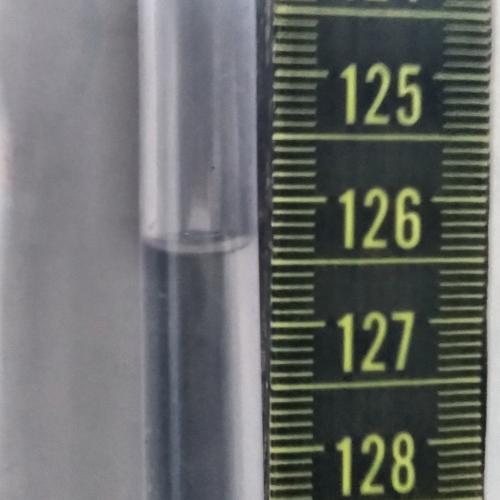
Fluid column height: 126.4 cm